Field crop: maize
Growth stage: 2
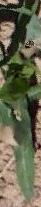
Species: maize